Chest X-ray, PA view. Patient: 65 years old, sex F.
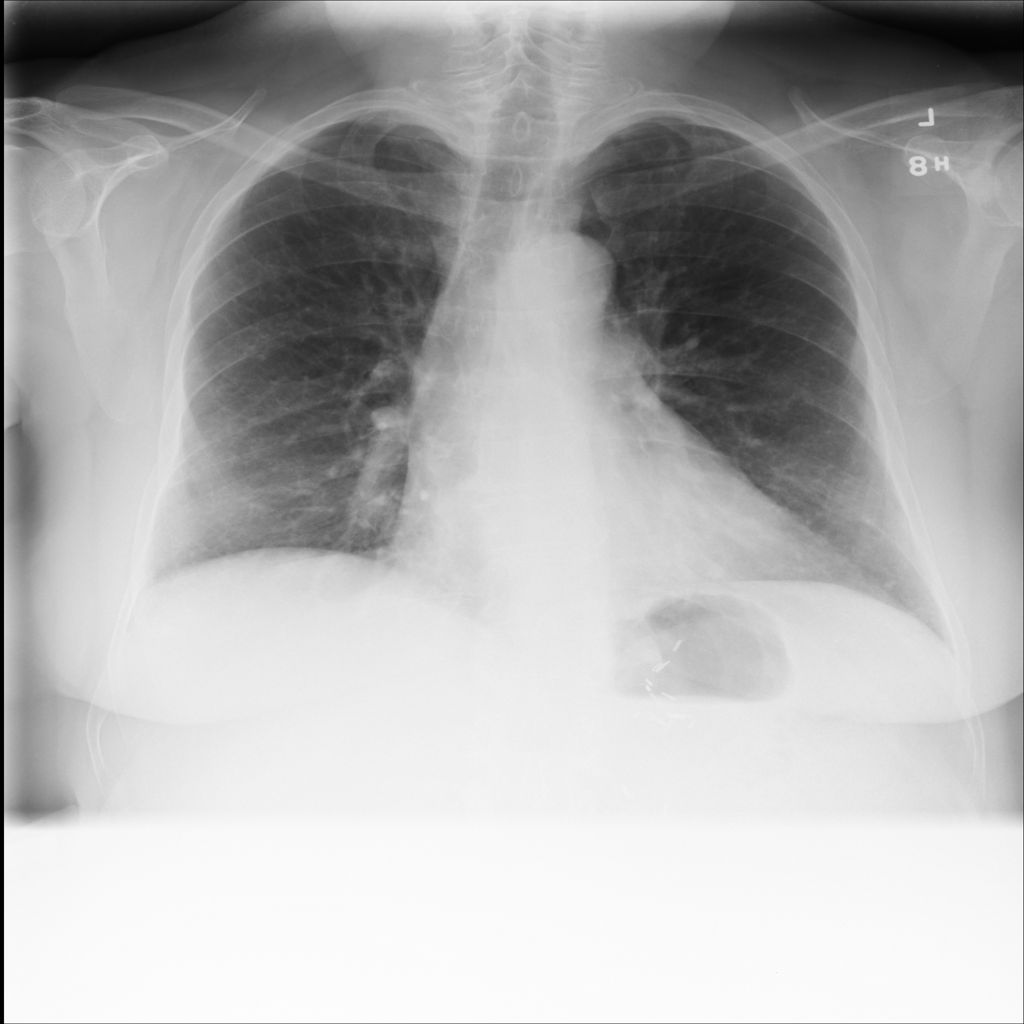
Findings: No Finding